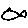
Label: fish